Field crop: maize
Growth stage: 2
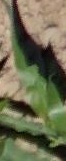
Species: maize